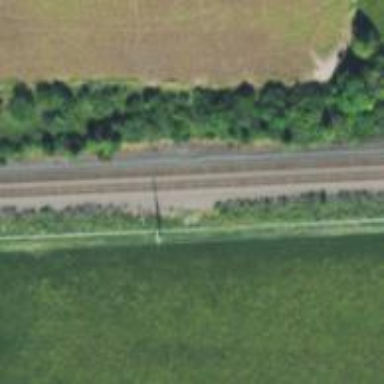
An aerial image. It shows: Railway track.